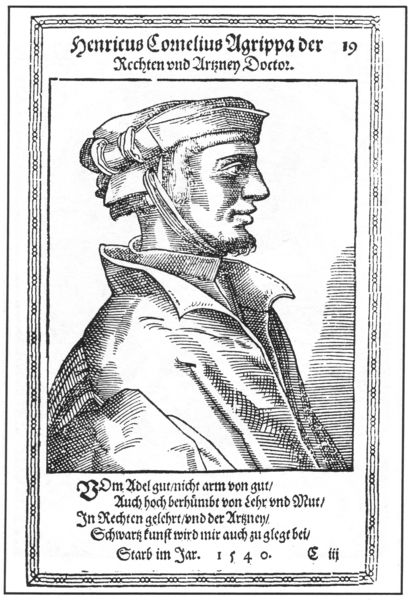
Titel: Bildnis des Agrippa von Nettesheim
Künstler: Tobias Stimmer
Institution: (Seriendruck)
Schlagwörter: mann, schatten, weiß, hut, nase, profil, schwarz, zeichnung, alt, bart, hemd, jacke, mütze, band, barock, falten, kragen, rahmen, bild, portrait, porträt, mantel, person, kinn, renaissance, holzschnitt, schrift, graphik, zahlen, deutsch, kinnbart, buch, druck, schraffur, radierung, stich, schwarzweiß, text, buchstaben, strich, plakat, schraffiert, arzt, gravur, barett, mittelalter, wams, gelehrter, persönlichkeit, emblem, kupferstich, flugblatt, doktor, latein, heinrich, frühe neuzeit, reformation, mainz, cornelius, schwarzs, reformationsgrapfik, agrippa, doctor, henricus, emblematik, todesanzeige, 1540, hozschnitt, henricus comelius agrippa, carnelius, hernicus